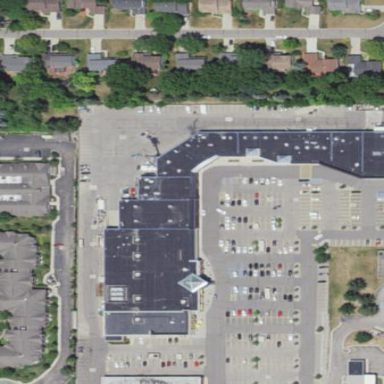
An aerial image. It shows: Flat-roofed commercial building.